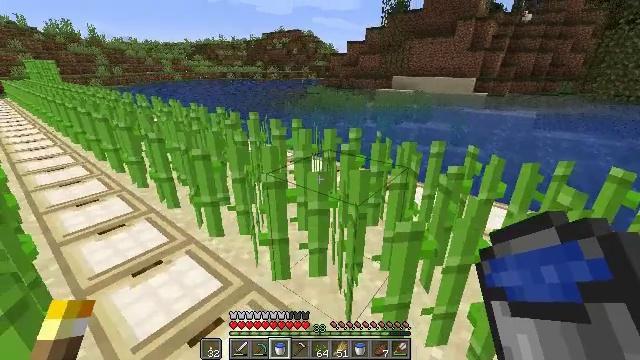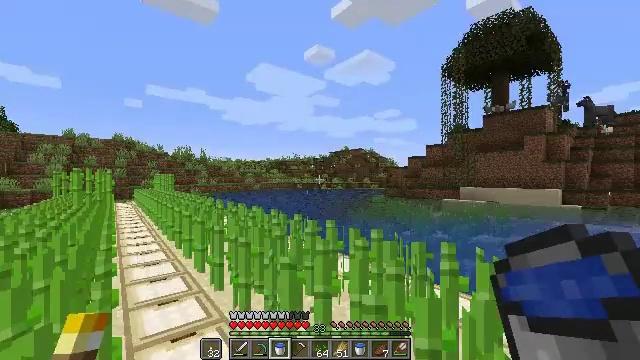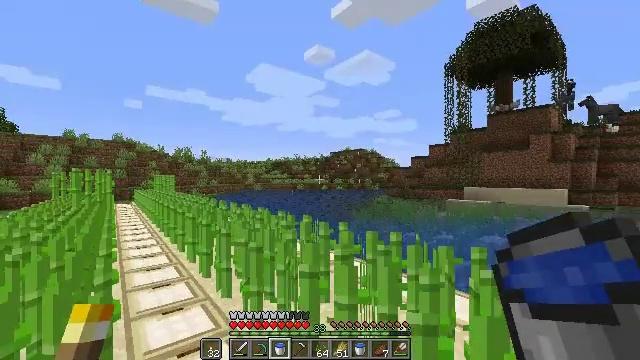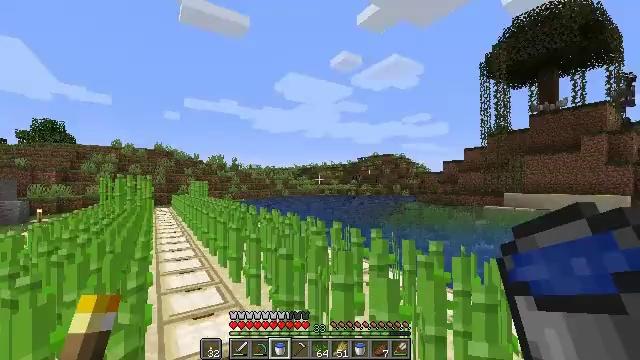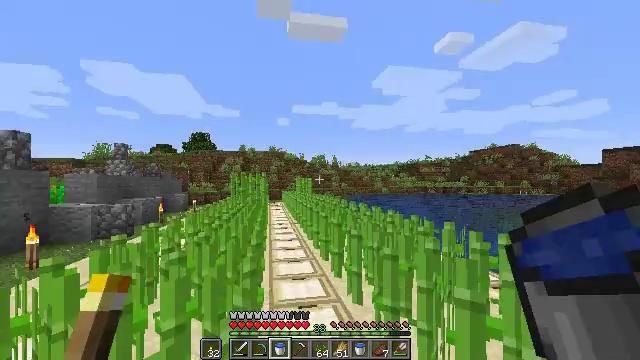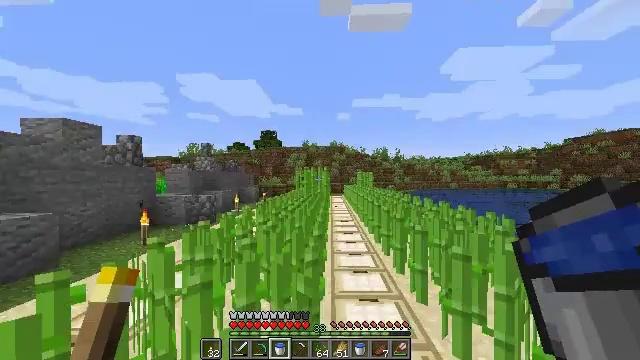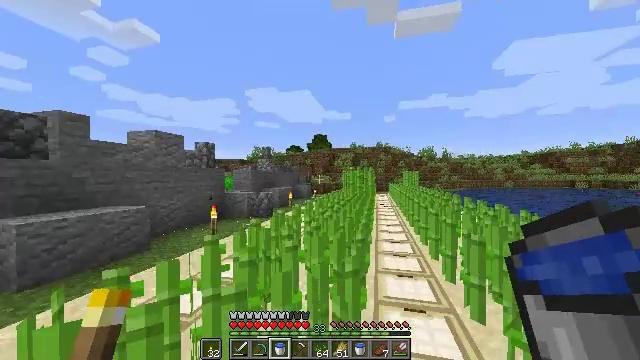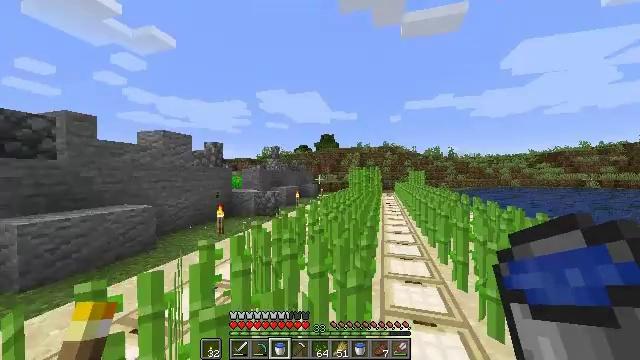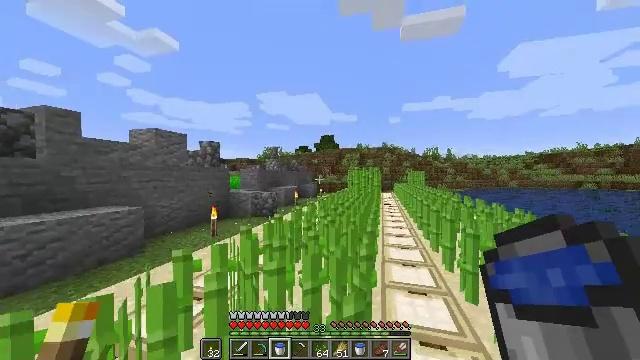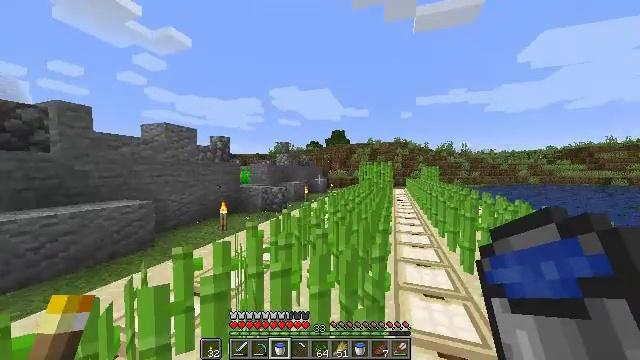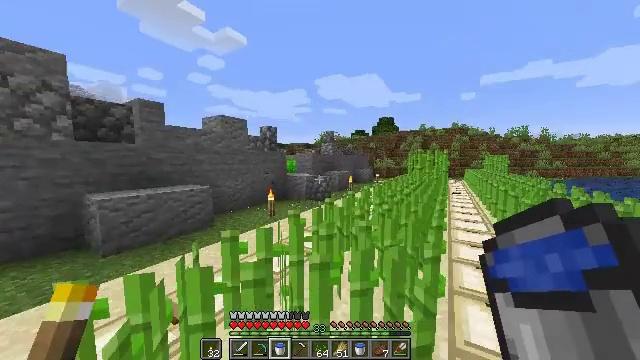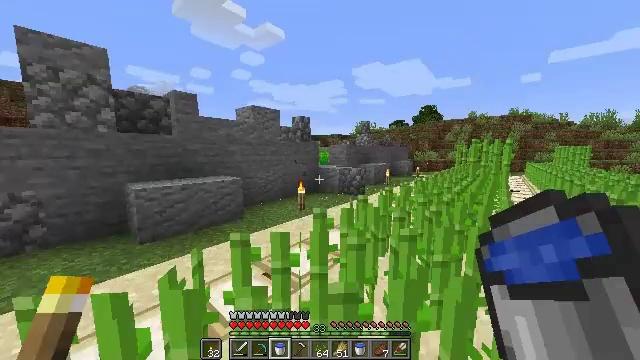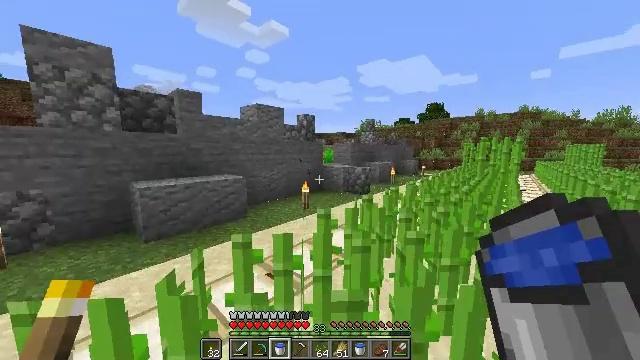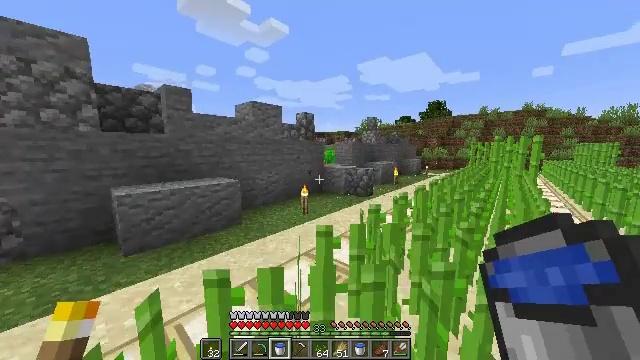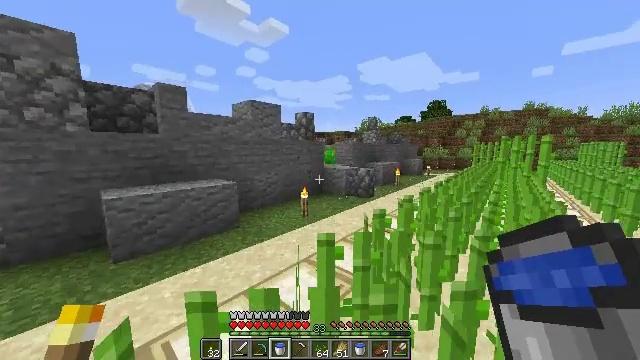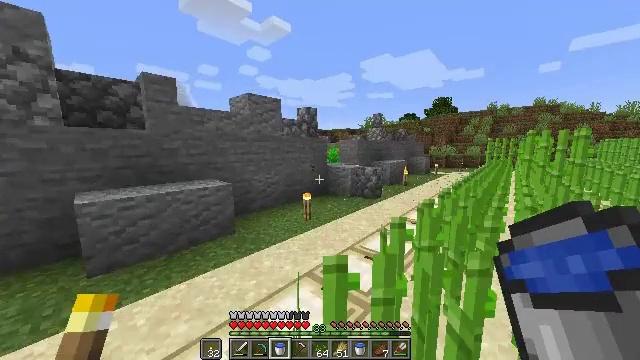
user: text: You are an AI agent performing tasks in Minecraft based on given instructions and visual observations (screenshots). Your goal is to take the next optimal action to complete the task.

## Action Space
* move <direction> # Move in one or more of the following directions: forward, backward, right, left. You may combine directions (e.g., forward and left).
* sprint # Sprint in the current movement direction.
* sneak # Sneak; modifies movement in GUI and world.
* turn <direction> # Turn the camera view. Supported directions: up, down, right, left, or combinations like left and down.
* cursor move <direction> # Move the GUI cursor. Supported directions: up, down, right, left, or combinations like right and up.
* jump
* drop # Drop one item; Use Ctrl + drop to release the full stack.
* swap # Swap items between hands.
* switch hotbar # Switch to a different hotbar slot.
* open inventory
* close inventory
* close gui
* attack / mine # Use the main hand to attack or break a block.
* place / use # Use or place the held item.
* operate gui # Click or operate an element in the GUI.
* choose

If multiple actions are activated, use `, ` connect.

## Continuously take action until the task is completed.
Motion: motion action
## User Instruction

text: Harvest grass block to clear the area.
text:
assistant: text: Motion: move forward and move left, turn left and up
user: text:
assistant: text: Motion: move forward
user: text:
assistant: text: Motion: move forward, turn left and up
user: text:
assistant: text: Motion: move forward, sprint, turn left
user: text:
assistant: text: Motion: move forward, sprint, turn left and down
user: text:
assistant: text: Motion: move forward, sprint, turn left
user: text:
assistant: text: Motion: move forward, sprint, turn left
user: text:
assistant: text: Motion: move forward, sprint
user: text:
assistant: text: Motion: move forward, sprint, turn left and down
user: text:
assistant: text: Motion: move forward, sprint, turn left and down
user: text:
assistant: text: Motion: move forward, sprint, turn left and down
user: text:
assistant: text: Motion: move forward, sprint, turn left
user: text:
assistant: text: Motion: move forward, sprint
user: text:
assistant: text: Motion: move forward, sprint
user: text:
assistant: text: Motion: move forward, sprint
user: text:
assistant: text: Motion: move forward, sprint
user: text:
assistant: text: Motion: move forward, sprint
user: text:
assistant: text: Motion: move forward, sprint, turn right
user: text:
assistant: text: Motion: move forward and move right, sprint
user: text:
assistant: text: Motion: move forward and move right, sprint
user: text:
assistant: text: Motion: move forward and move right, sprint
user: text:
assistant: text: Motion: move forward and move right, sprint
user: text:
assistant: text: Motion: move forward and move right, sprint
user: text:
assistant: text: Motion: move forward, sprint
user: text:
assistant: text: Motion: move forward, sprint
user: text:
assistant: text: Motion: move forward, sprint
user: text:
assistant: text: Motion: move forward, sprint
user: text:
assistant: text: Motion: move forward, sprint
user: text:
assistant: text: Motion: move forward, sprint, turn left
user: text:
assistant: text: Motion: move forward, sprint, turn left and down